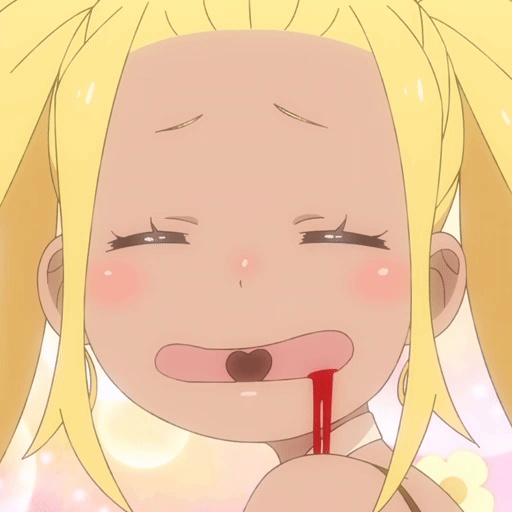
Label: anime